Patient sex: F
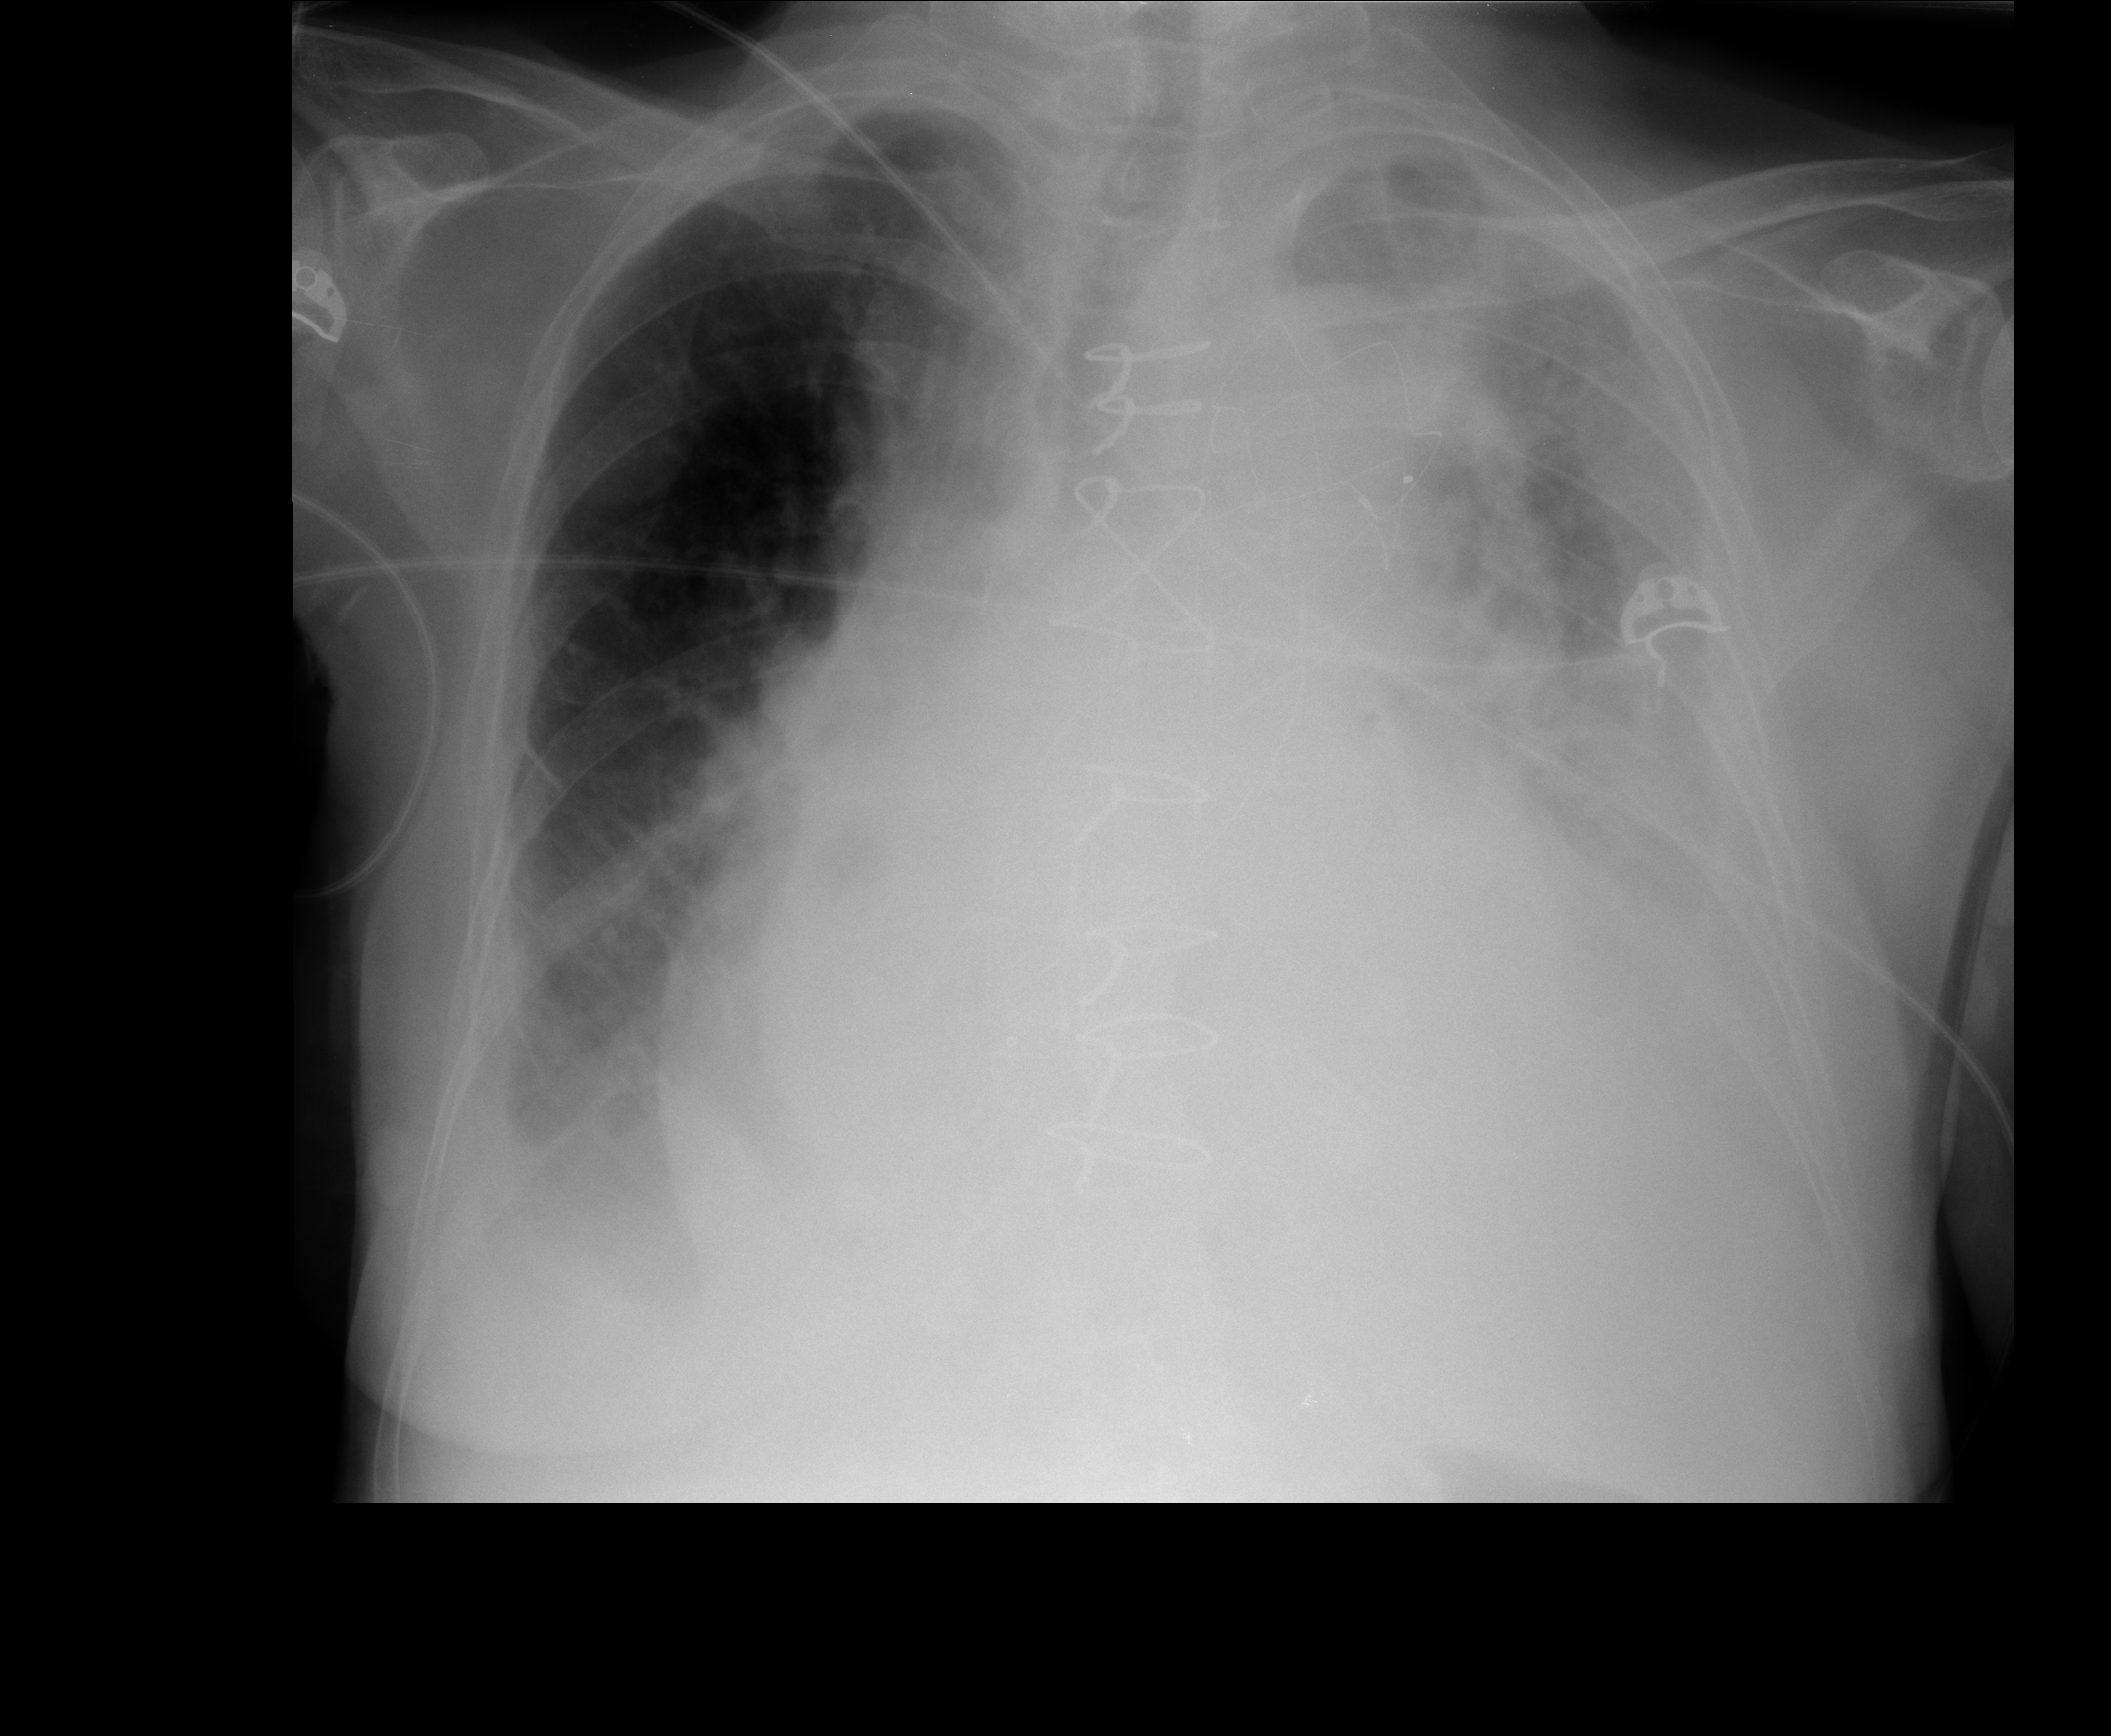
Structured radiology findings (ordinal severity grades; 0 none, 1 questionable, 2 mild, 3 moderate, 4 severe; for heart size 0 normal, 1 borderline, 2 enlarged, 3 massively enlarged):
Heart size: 2
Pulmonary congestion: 0
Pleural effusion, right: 2
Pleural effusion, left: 3
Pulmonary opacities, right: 0
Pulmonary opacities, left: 0
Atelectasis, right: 2
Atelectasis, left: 2